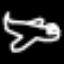
Label: airplane